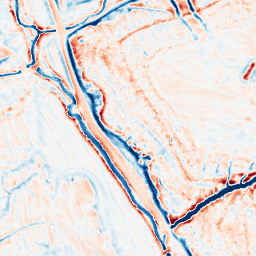
Category: edge_preserving
Decomposition family: bilateral
Decomposition parameters: d: 15
sigma_color: 150
sigma_space: 25
Upsampling method: bicubic_16x
Upsampling parameters: scale: 16
Upsampling scale: 16